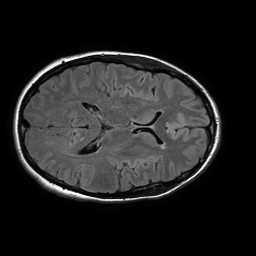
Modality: FLAIR
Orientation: axial
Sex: female
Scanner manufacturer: philips
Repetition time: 11 s
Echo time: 0.125 s